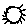
Label: sun